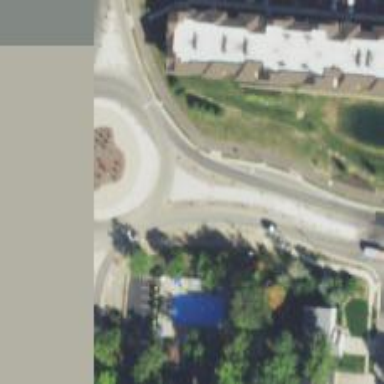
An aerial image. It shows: Cycleway.